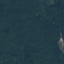
Label: Forest